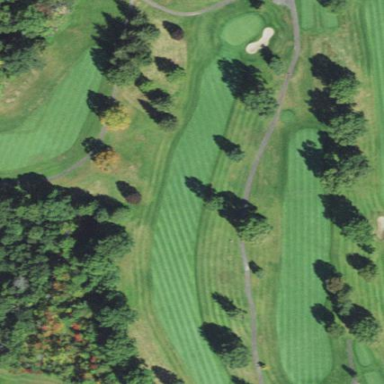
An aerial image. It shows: Golf fairway in the image.